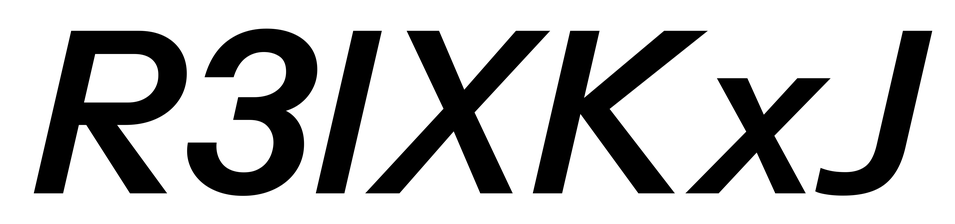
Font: InstrumentSans-Italic_SemiBold_Italic